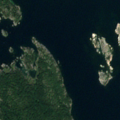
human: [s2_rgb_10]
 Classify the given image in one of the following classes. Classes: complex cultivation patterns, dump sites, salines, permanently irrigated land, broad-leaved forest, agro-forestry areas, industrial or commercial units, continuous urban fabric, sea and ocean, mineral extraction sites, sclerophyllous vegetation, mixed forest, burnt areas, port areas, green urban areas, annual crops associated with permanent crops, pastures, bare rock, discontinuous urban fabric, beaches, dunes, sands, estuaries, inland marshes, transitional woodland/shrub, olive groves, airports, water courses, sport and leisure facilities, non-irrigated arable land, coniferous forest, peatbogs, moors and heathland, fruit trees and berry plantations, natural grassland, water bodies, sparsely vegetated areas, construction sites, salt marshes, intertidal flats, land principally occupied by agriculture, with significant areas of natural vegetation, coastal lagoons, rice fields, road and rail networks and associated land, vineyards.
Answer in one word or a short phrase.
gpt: mixed forest, sea and ocean